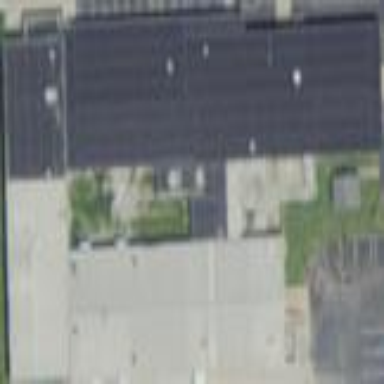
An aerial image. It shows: Industrial building.